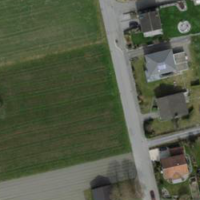
EUNIS habitat code: 24
Species observed at this site:
Chroicocephalus ridibundus